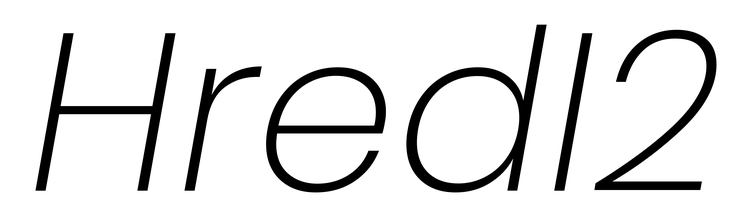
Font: Poppins-ExtraLightItalic